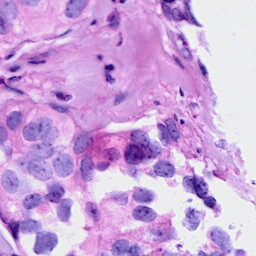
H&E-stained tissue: Breast